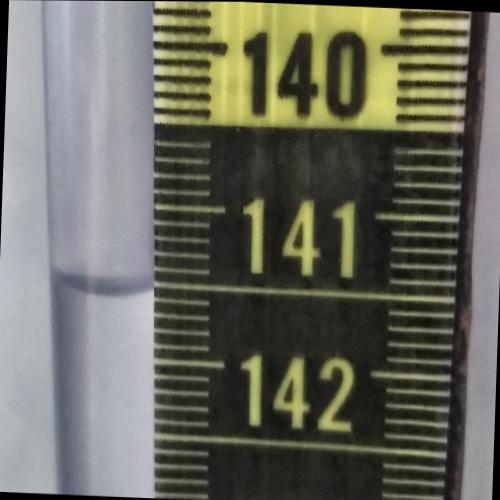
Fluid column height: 141.5 cm